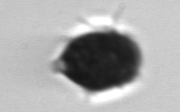
Label: Mesodinium